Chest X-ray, PA view. Patient: 18 years old, sex M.
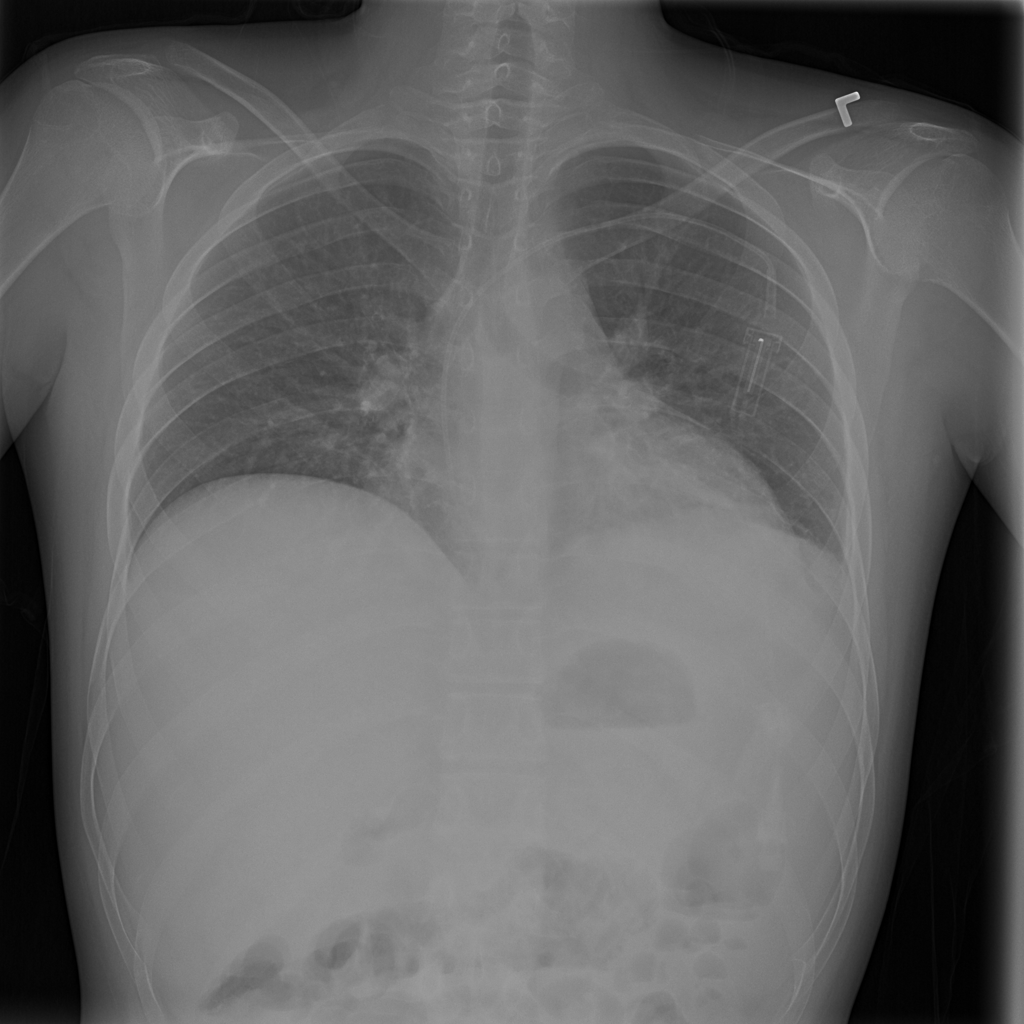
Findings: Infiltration